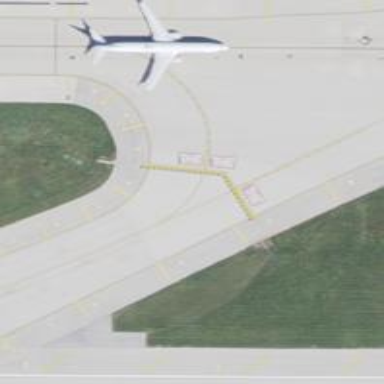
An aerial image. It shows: Image of taxiway at airport.